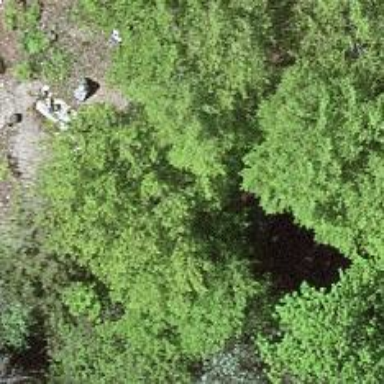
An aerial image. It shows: Picnic site popular for tourists.